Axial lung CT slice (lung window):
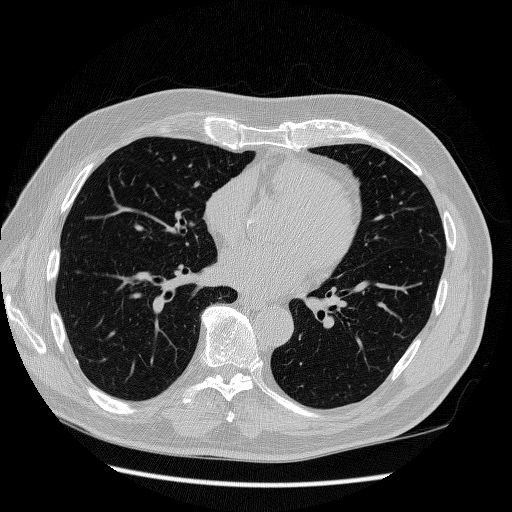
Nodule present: no